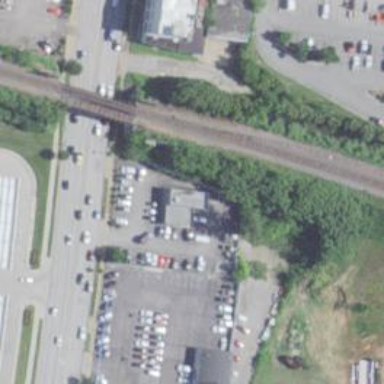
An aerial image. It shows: Car rental facility.